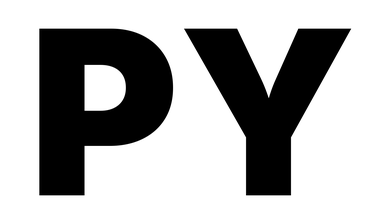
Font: Inter_Black